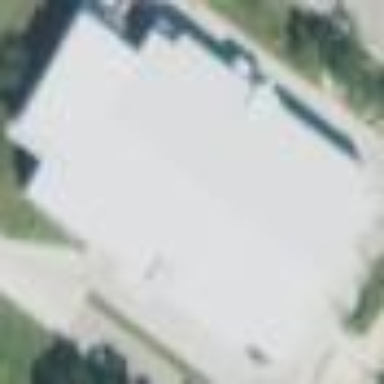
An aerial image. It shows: Building housing storage rental shop.